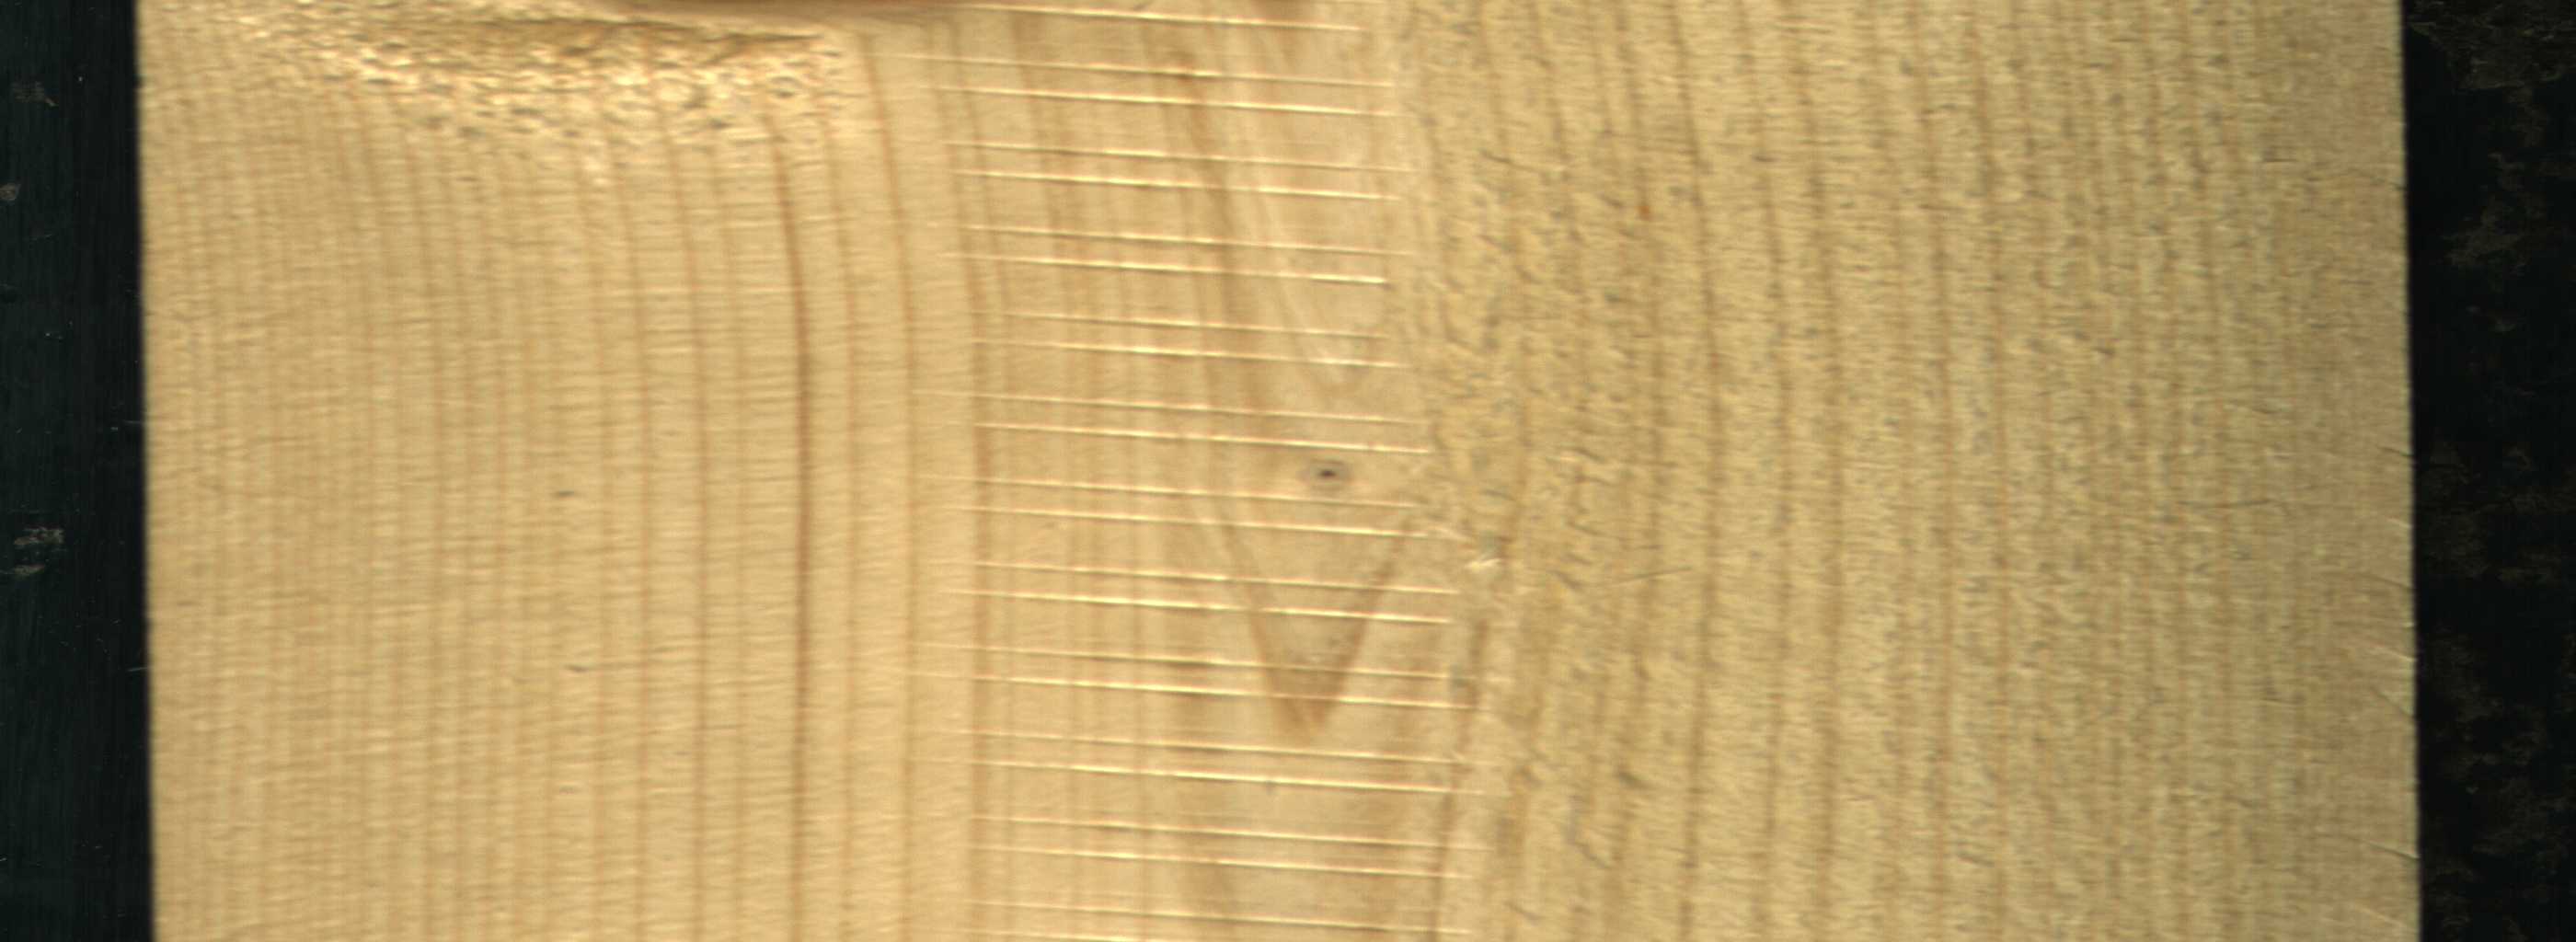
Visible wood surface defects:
Live_Knot
Live_Knot